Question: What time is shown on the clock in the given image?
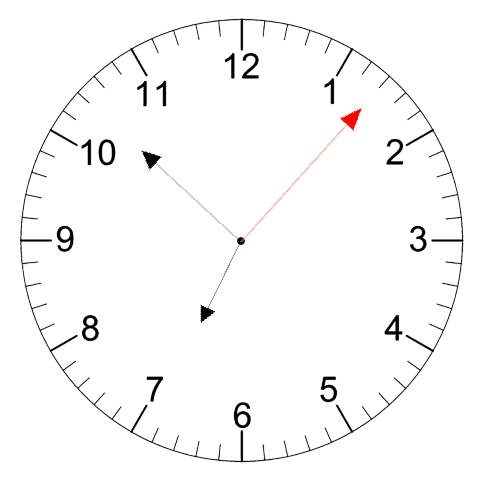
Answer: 06:52:07